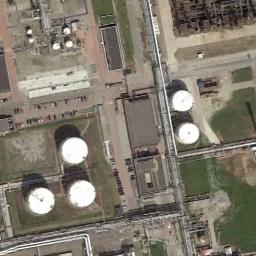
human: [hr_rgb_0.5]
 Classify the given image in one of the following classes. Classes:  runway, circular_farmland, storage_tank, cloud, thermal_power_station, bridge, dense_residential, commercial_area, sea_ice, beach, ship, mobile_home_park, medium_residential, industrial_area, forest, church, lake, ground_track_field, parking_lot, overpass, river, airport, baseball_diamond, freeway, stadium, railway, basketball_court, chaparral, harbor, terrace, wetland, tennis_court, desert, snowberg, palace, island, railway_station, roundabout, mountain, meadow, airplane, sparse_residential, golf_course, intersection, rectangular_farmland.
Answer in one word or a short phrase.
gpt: storage_tank